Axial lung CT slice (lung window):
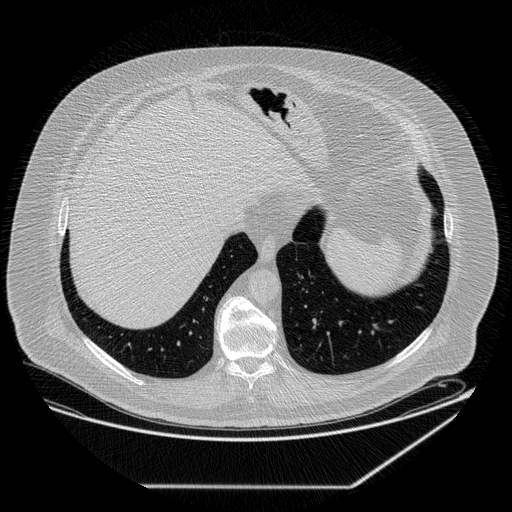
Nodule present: no